Question: Writing in Python 2.7 using pyQt 4.8.5:
How may I update a Matplotlib widget in real time within pyQt?
Currently I'm sampling data (random.gauss for now), appending this and plotting - you can see that I'm clearing the figure each time and re-plotting for each call:
'''
def getData(self):
self.data = random.gauss(10,0.1)
self.ValueTotal.append(self.data)
self.updateData()
def updateData(self):
self.ui.graph.axes.clear()
self.ui.graph.axes.hold(True)
self.ui.graph.axes.plot(self.ValueTotal,'r-')
self.ui.graph.axes.grid()
self.ui.graph.draw()
'''
My GUI works though I think this is the wrong way to achieve this as its highly inefficient, I believe I should use the 'animate call'(?) whilst plotting, though I don't know how.

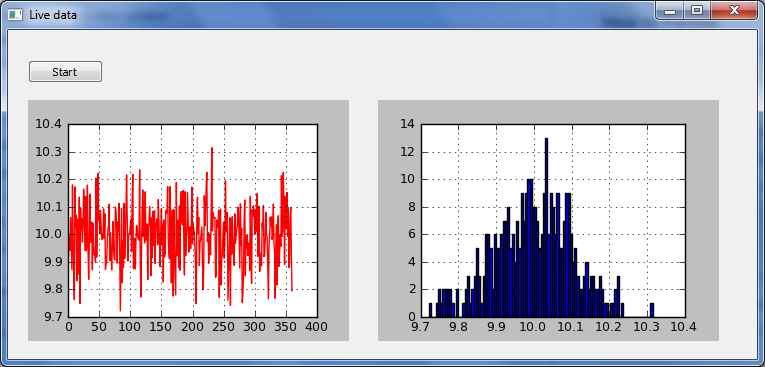
Answer: One idea would be to update only the graphics object after the first plot was done.
'axes.plot' should return a 'Line2D' object whose x and y-data you can modify:
<URL>
So, once you have the line plotted, don't delete and plot a new one, but modify the existing:
'''
def updateData(self):
if not hasattr(self, 'line'):
# this should only be executed on the first call to updateData
self.ui.graph.axes.clear()
self.ui.graph.axes.hold(True)
self.line = self.ui.graph.axes.plot(self.ValueTotal,'r-')
self.ui.graph.axes.grid()
else:
# now we only modify the plotted line
self.line.set_xdata(np.arange(len(self.ValueTotal))
self.line.set_ydata(self.ValueTotal)
self.ui.graph.draw()
'''